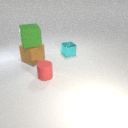
large brown rubber cube to the left of small cyan metal cube